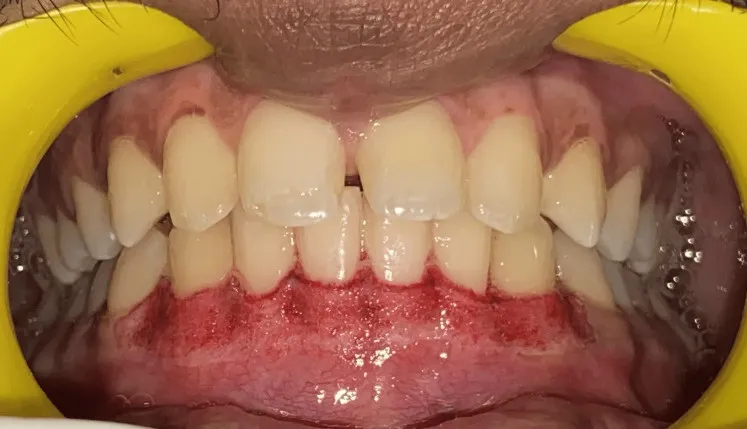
Depigmentation using a laser diode in the mandibular arch.
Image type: medical_photograph (oral_photograph)